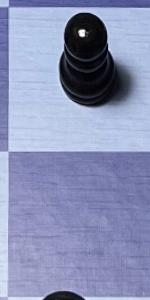
Label: Empty